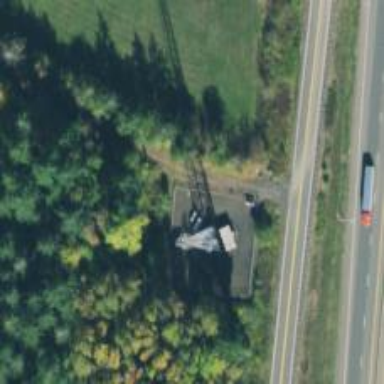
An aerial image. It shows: Mast tower used for communication.